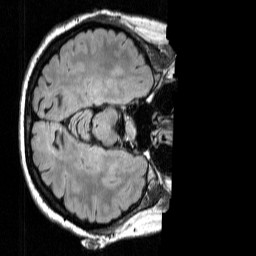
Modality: FLAIR
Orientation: axial
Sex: female
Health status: ill
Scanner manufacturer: siemens
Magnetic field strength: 3 T
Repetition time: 7 s
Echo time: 0.372 s